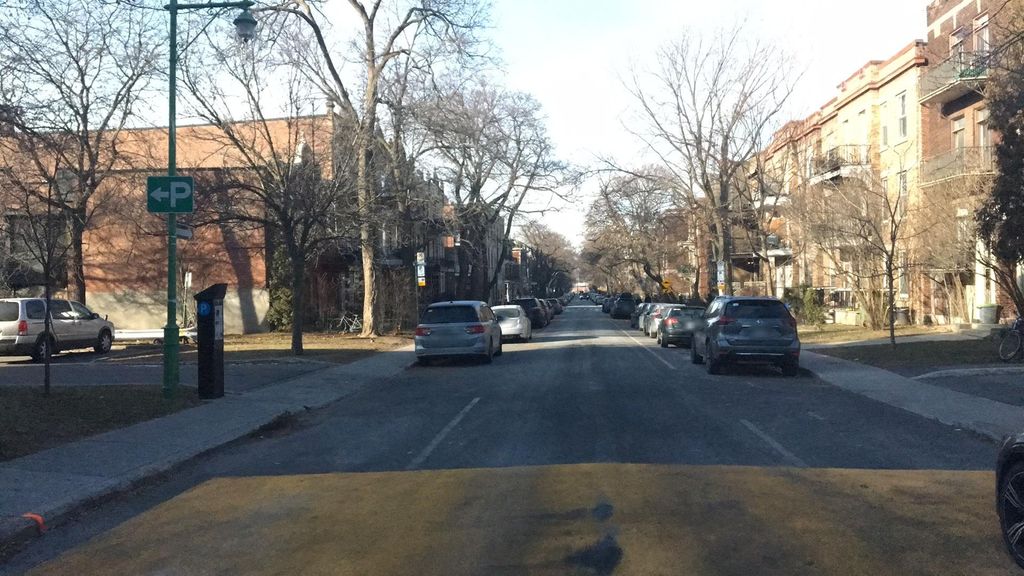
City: montreal